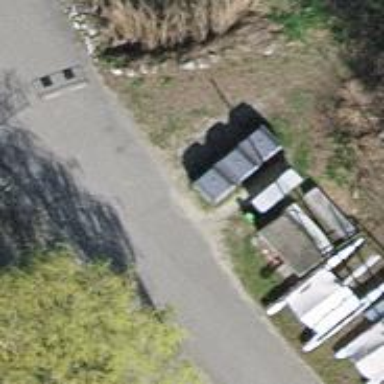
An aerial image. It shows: Recycling container in the area designated for recycling.